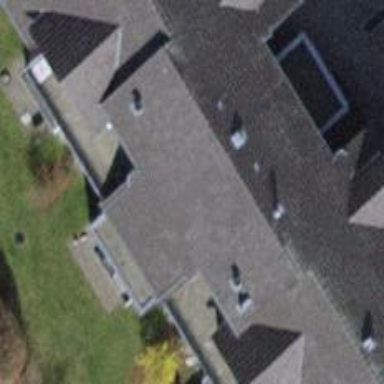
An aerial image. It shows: Gabled roof on building that houses apartments.